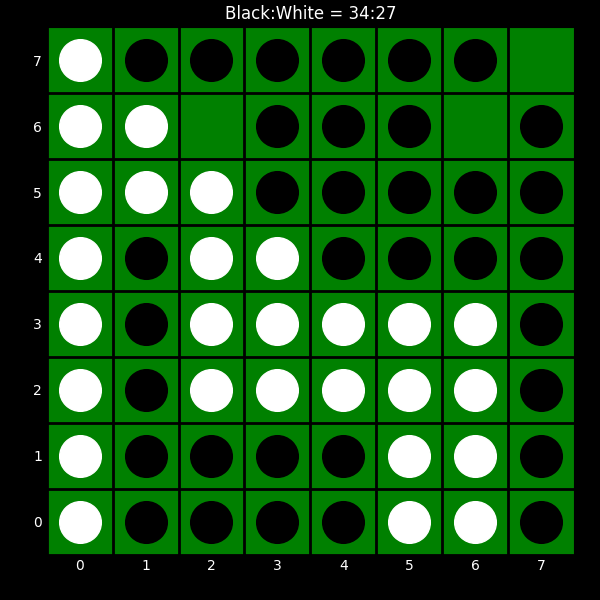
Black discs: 34
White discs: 27